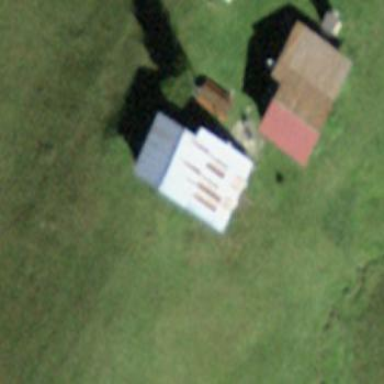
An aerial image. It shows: Cabin is depicted in the image.